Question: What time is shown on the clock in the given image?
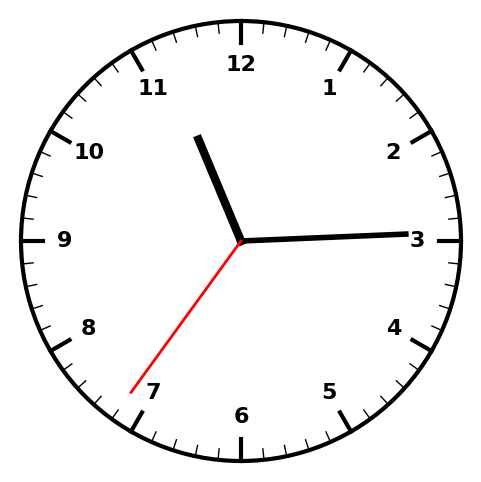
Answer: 11:14:36